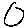
Label: circle